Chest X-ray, AP view. Patient: 59 years old, sex M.
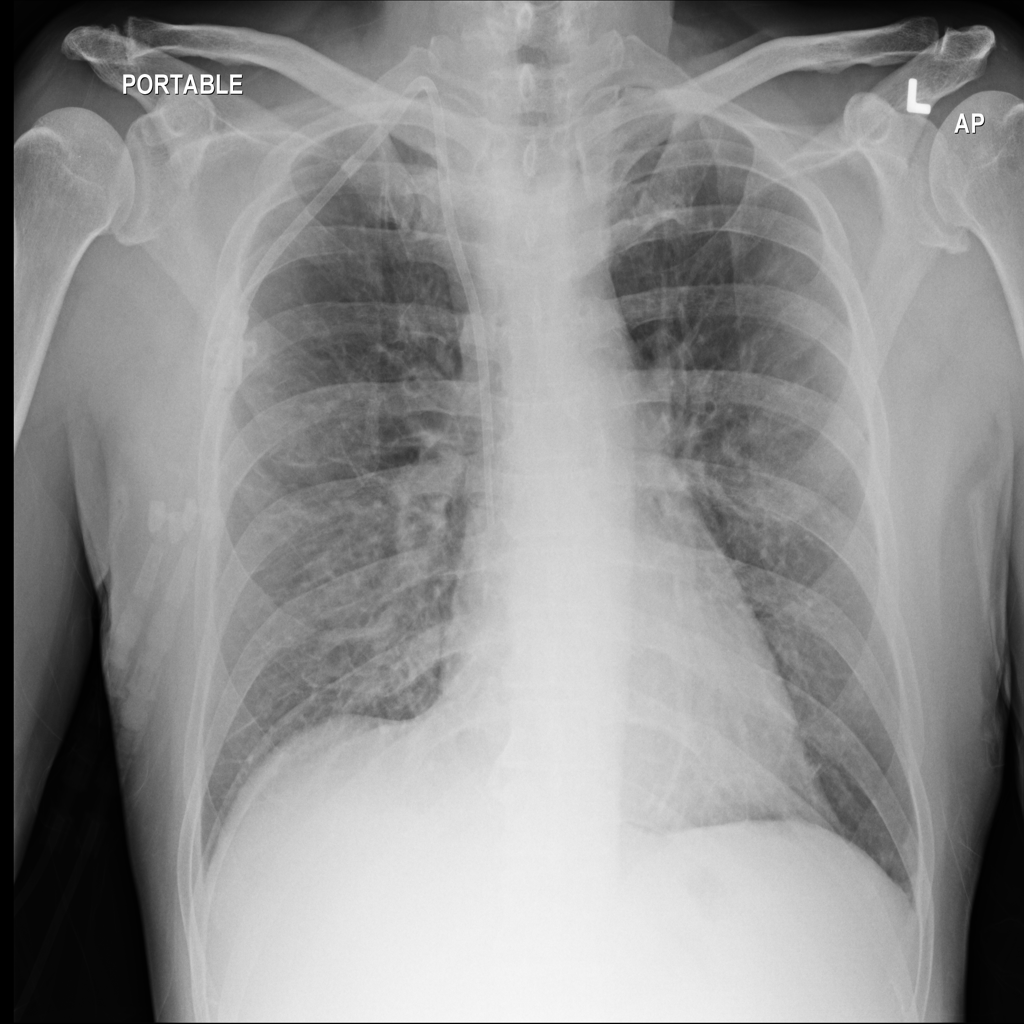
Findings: No Finding